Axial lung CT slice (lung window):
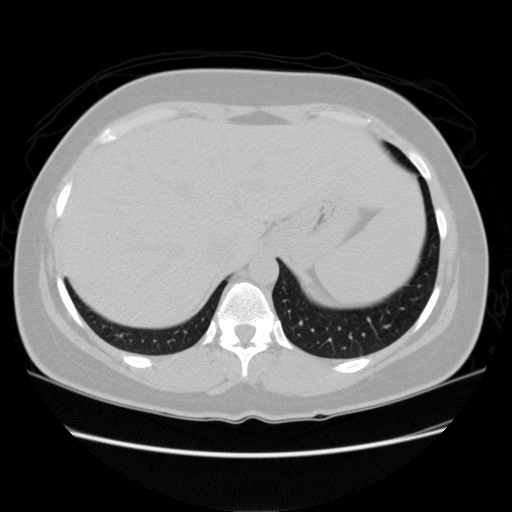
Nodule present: no